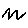
Label: zigzag